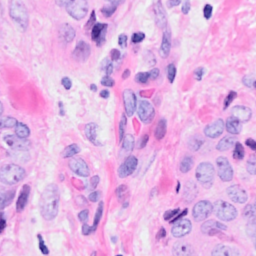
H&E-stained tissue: Breast